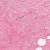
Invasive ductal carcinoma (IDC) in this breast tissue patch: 0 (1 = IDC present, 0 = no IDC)